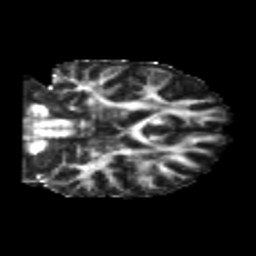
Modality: FA
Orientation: coronal
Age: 24
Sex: male
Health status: healthy
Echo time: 0.074 s